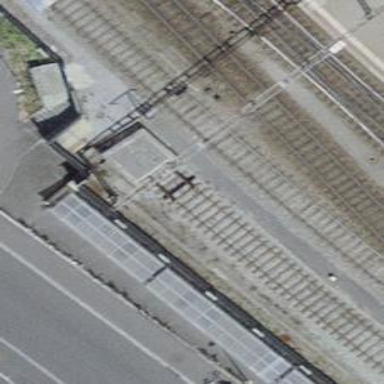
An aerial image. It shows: Railway buffer stop.